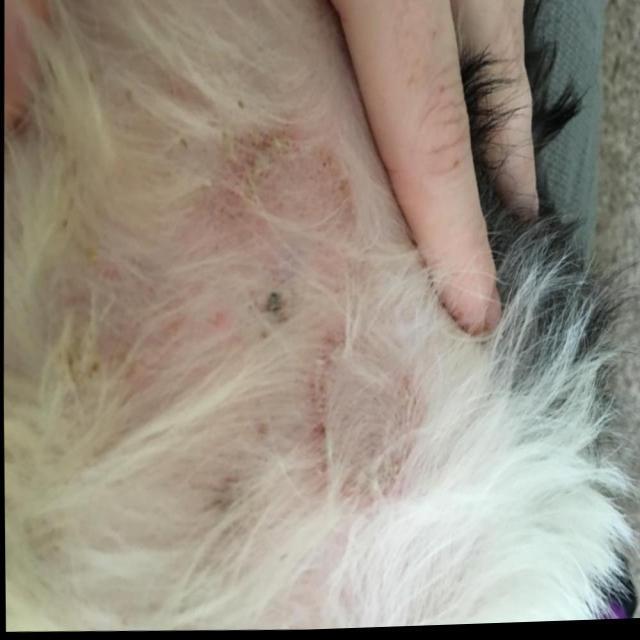
Canine ringworm (Dermatophytosis) — fungal infection caused by Microsporum or Trichophyton. Presents with circular alopecia, scaling, crusting, and broken hairs.